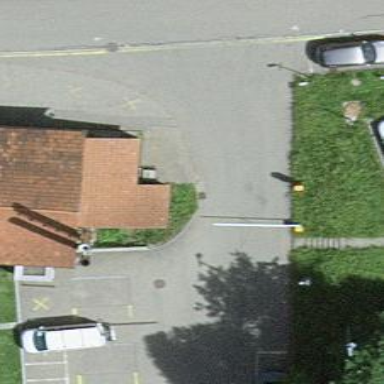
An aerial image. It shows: Road with steps.